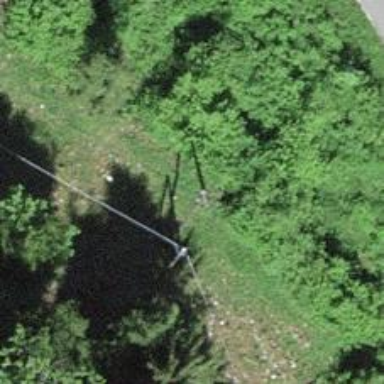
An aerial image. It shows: Minor power line.